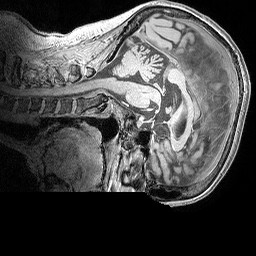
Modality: MP2RAGE
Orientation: sagittal
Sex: female
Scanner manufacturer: siemens
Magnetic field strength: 3 T
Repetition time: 5 s
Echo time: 0.00292 s